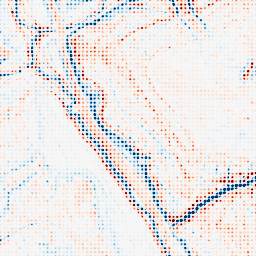
Category: edge_preserving
Decomposition family: bilateral
Decomposition parameters: d: 15
sigma_color: 150
sigma_space: 100
Upsampling method: sinc_hamming
Upsampling parameters: scale: 8
kernel_size: 4
Upsampling scale: 8